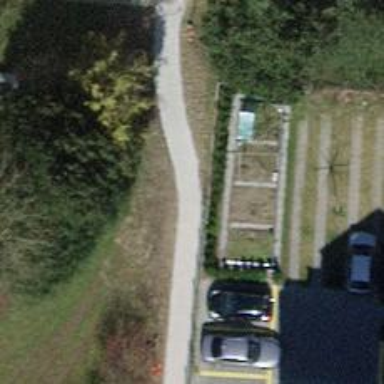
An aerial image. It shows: Path made of paving stones.